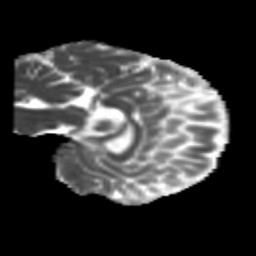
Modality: MD
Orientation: sagittal
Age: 27
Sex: female
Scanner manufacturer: siemens
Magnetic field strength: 3 T
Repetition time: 1.8 s
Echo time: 0.07 s